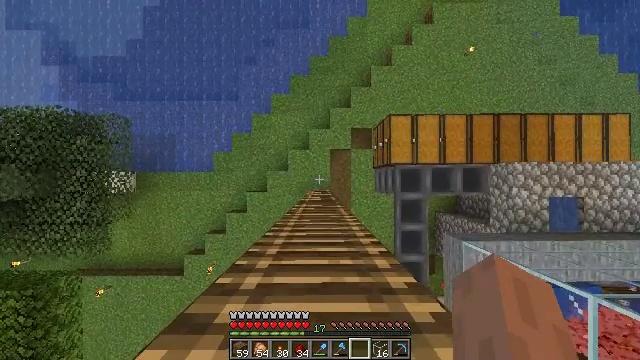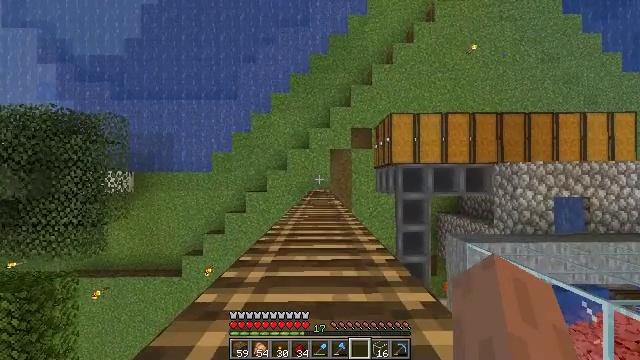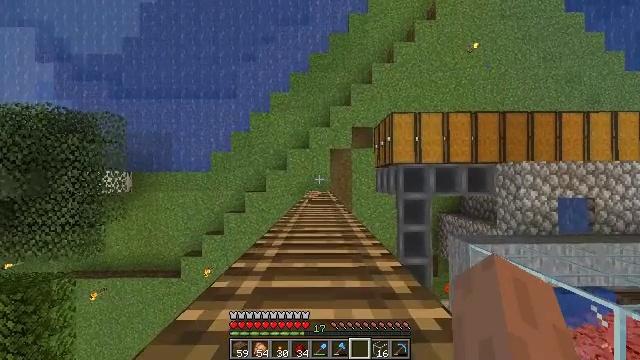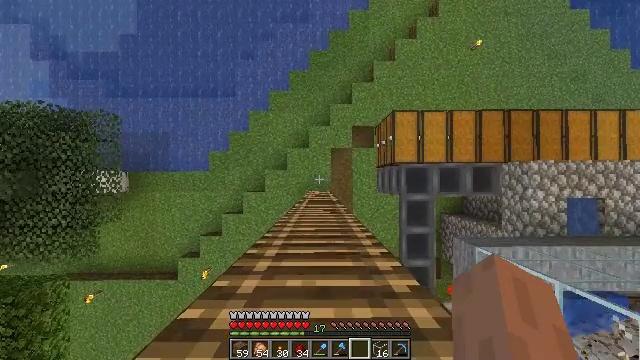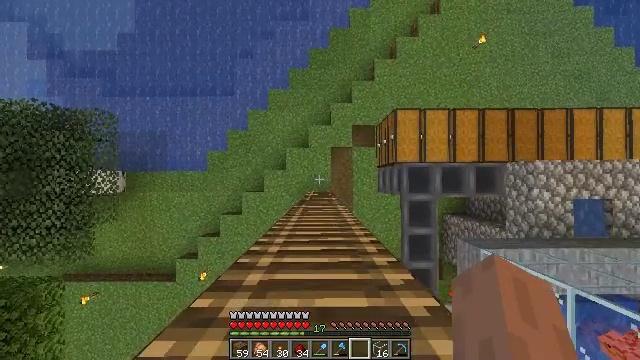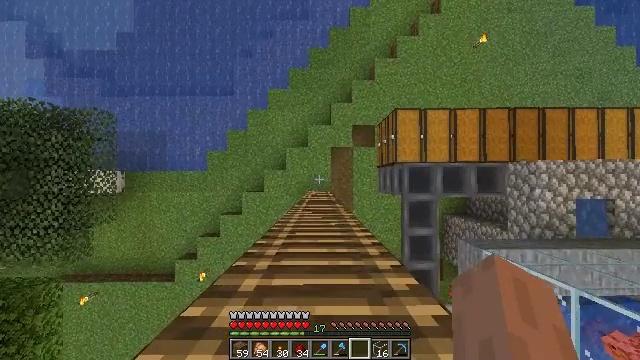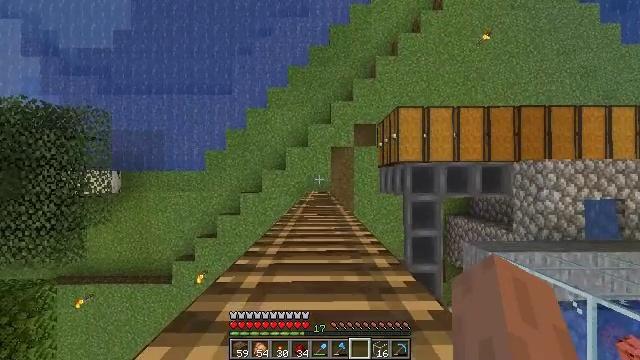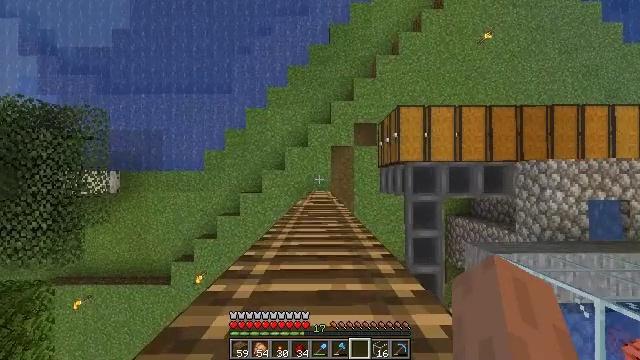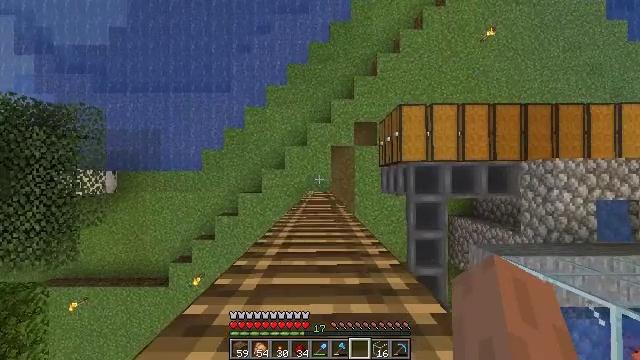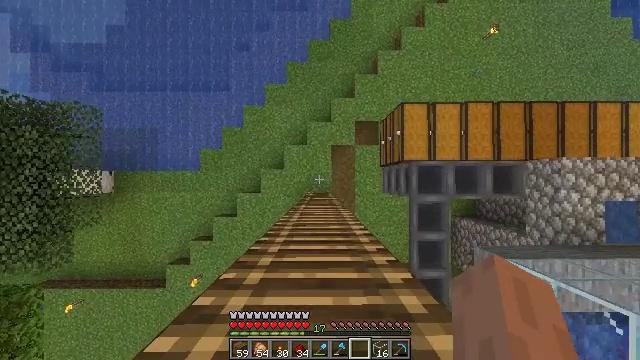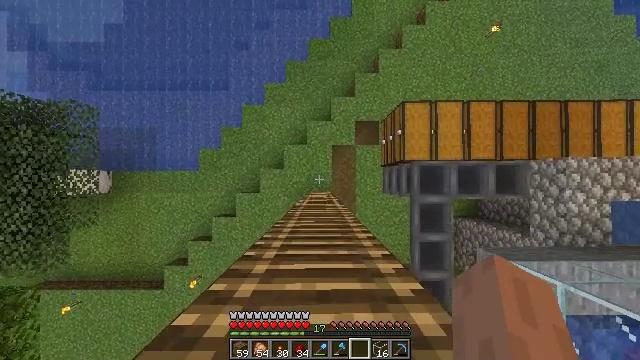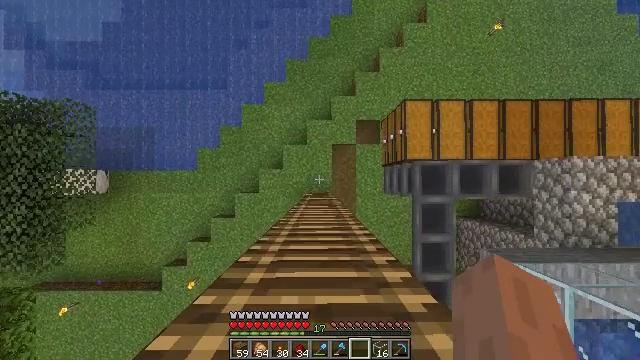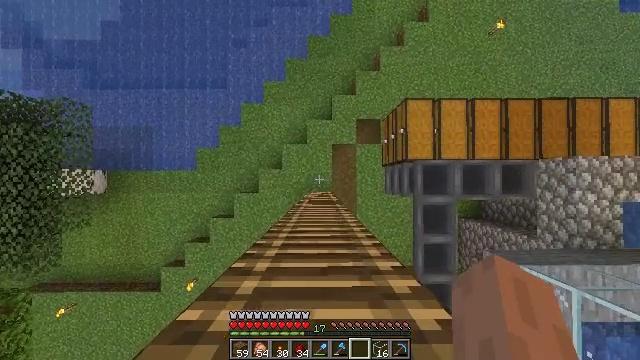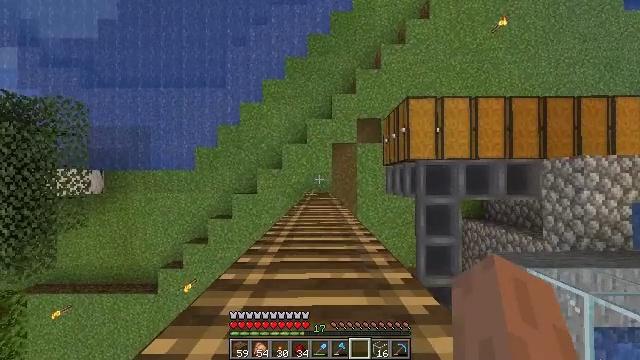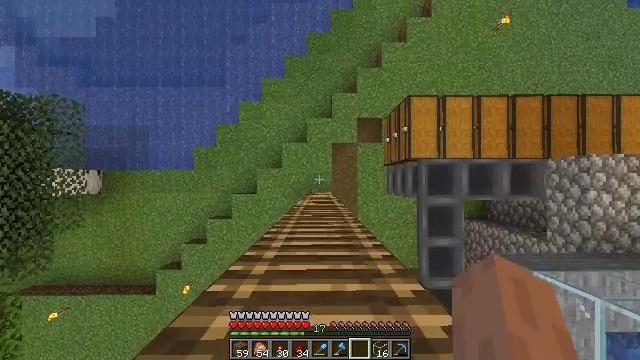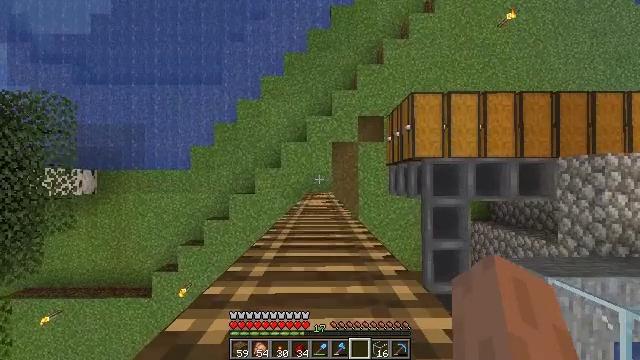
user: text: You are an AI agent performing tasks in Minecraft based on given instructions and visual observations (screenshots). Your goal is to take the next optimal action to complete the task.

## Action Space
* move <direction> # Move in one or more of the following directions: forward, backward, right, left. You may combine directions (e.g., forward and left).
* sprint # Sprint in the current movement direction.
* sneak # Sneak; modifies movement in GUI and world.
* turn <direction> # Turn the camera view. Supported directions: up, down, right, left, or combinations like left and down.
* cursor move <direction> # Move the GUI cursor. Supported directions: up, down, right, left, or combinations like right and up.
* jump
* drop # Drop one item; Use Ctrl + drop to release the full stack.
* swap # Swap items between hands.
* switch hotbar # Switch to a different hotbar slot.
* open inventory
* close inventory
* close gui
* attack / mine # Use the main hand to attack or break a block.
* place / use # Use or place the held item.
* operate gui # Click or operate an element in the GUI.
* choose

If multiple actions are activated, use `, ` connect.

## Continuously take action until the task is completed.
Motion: motion action
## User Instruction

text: Create a brown bed in the crafting grid.
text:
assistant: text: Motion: no_op
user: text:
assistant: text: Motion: no_op
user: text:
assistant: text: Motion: no_op
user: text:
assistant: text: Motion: no_op
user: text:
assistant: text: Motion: no_op
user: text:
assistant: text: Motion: no_op
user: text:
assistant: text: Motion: no_op
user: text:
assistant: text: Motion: no_op
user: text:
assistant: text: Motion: no_op
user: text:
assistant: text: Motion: no_op
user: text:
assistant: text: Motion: no_op
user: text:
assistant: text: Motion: no_op
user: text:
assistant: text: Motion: no_op
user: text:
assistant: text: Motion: no_op
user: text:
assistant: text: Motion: no_op
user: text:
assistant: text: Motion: no_op
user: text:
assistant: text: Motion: no_op
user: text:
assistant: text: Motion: no_op
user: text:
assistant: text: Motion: no_op
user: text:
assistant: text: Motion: no_op
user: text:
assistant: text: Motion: no_op
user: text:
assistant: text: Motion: no_op
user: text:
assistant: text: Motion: no_op
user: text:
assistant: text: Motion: no_op
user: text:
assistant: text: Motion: no_op
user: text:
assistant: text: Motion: no_op
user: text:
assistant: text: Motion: no_op
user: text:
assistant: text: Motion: no_op
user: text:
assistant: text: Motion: no_op
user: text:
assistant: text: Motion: no_op